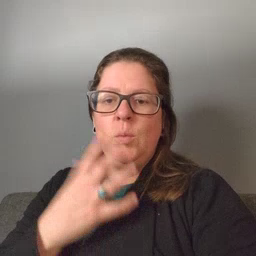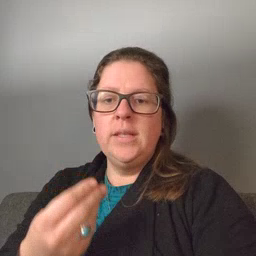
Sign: wet